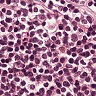
Metastatic tissue present: no